Question: I want add button below the listview in navigation drawer as shown in figure.

there are custom listview with text and checkbox in navigation drawer. and i want add button below the listview. is that possible? please give me solution . thanks in advance.
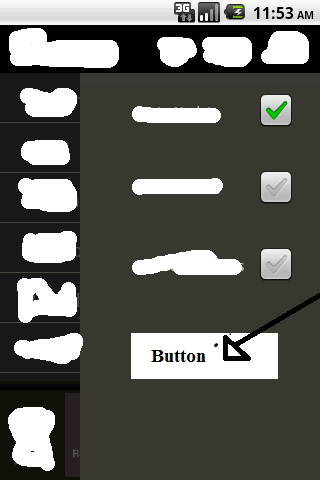
Answer: Okk after reading your requirement i will suggest you to do this 'android:layout_alignParentBottom="true"' for the button and for the list use 'android:layout_above="@id/idof your button"' and 'android:layout_alignParentTop="true"' in your listview layout.